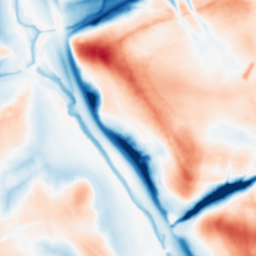
Category: multiscale
Decomposition family: dog_multiscale
Decomposition parameters: sigma_ratio: 1.6
n_scales: 6
base_sigma: 1
Upsampling method: fft_zeropad
Upsampling parameters: scale: 8
Upsampling scale: 8